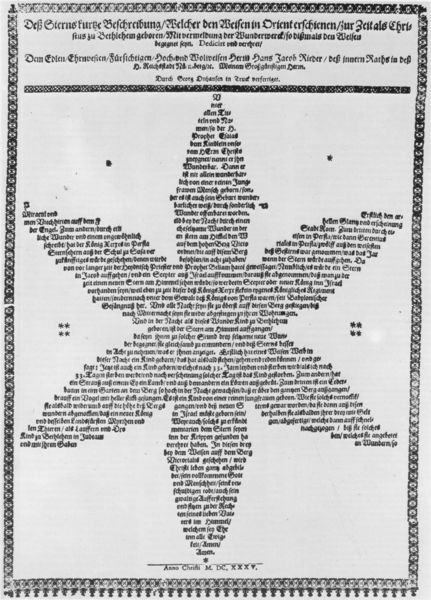
Titel: Des Sterns kurtze Beschreibung/ Welcher den Weisen
Standort: Wolfenbüttel
Institution: Herzog August Bibliothek
Schlagwörter: blätter, weiß, blume, schwarz, blüte, tuch, muster, ornament, richter, bibel, rahmen, bild, feld, figur, stickerei, blatt, girlande, pflanze, holzschnitt, schrift, papier, datierung, grafik, graphik, rand, bordüre, symmetrie, ornamente, verzierung, deutsch, wiess, blühen, buch, kreuz, orient, stern, linie, symmetrisch, umrahmung, form, druck, druckgraphik, schwarz-weiss, sterne, radierung, stich, seite, illustration, text, zeitung, buchstaben, strich, beschriftung, plakat, schriftbild, buchdruck, ankündigung, christus, heiliger, zeilen, zeit, sechs, kupferstich, fraktur, altdeutsch, beschreibung, christi, verkündigung, bil, graphil, flecke, wörter, des, reformation, schrit, muste, codex, druckbild, liste, anno, kreuzstich, frakturschrift, sterns, 1645, worter, symmetrisc, fakturschrift, sechsblättrig, #seite, denkschrfit, mdcxxxv